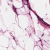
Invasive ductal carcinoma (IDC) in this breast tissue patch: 0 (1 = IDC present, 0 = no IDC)